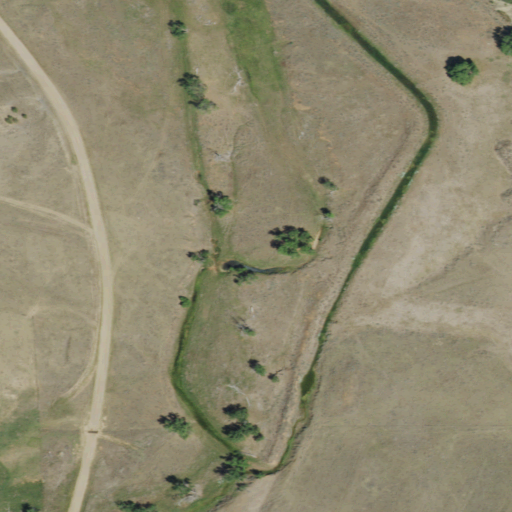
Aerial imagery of valley in South Dakota named Red Canyon containing grassland, open development, shrub, low intensity development, and medium intensity development